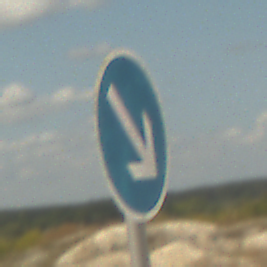
Verkehrszeichen: VorgeschriebeneVorbeifahrtRechts
Umgebung: Outdoor, Beach
Tageszeit: Midday
Wetter: PartlyCloudy
Licht: Natural
Jahreszeit: NotSpecified
Kontrast: HighContrast